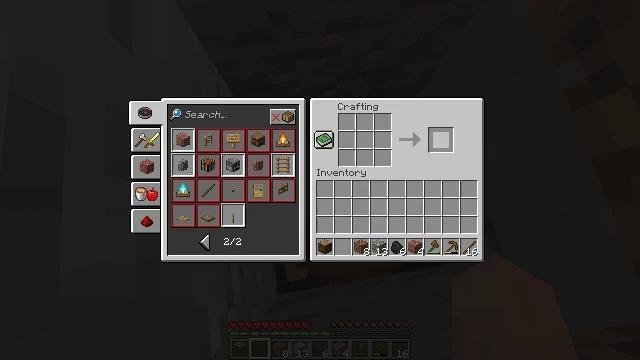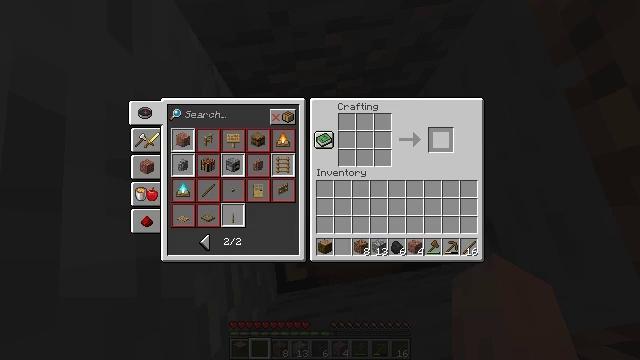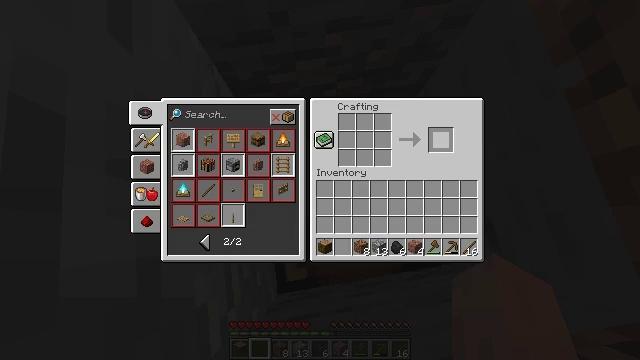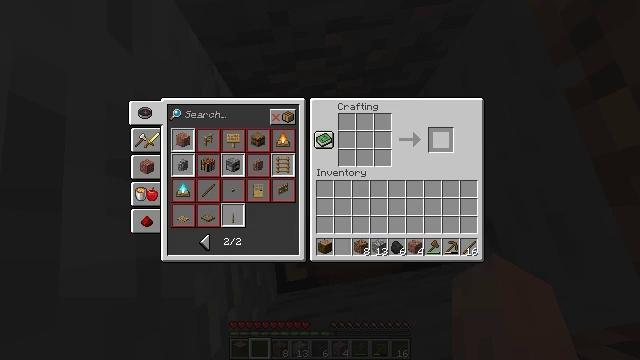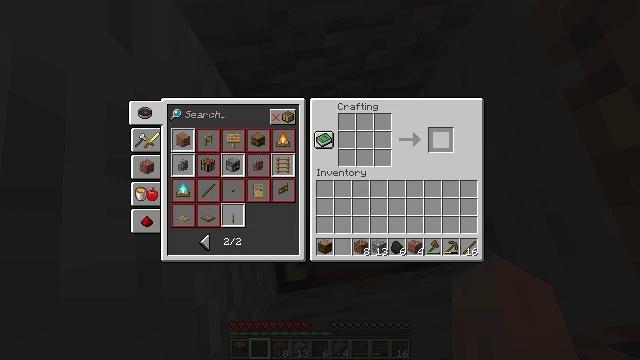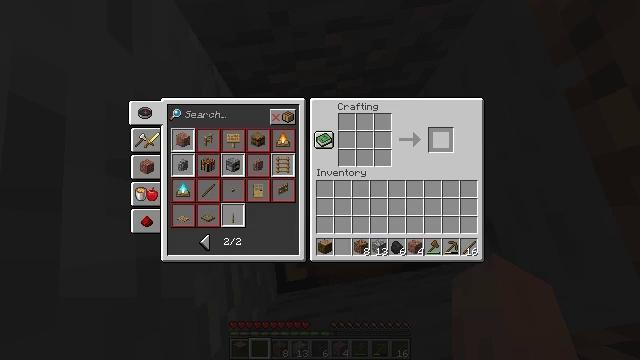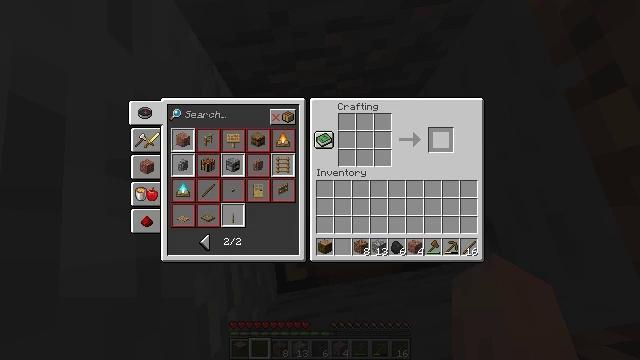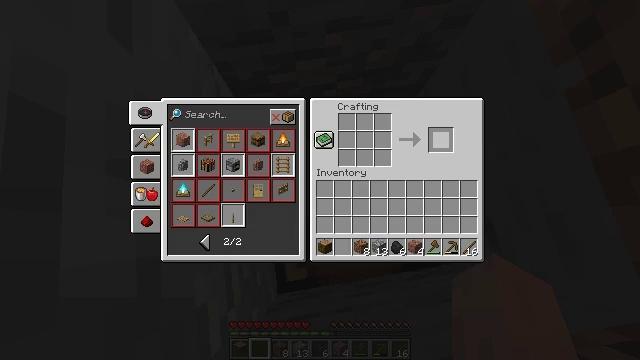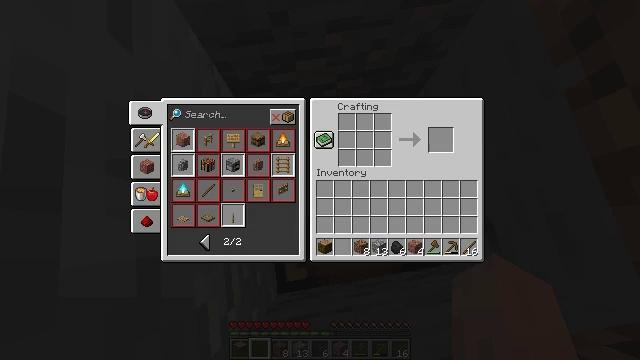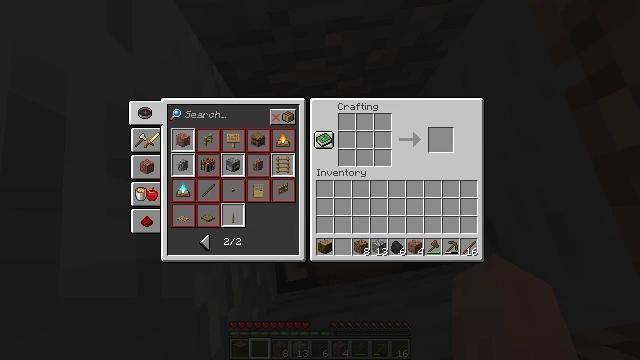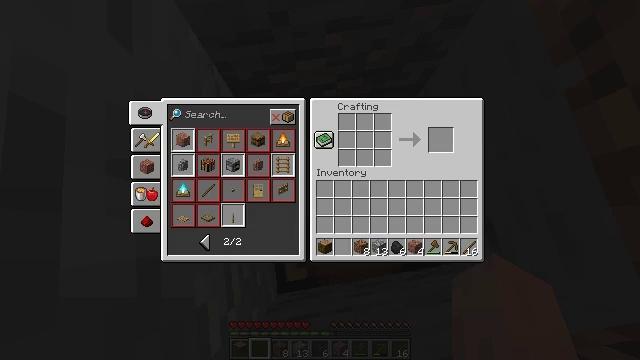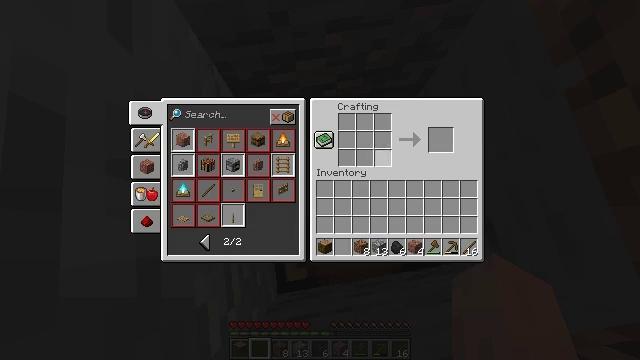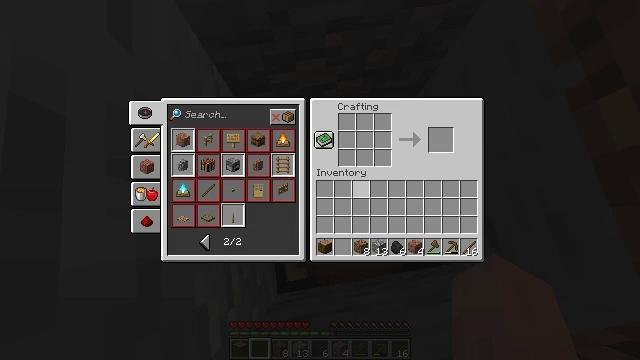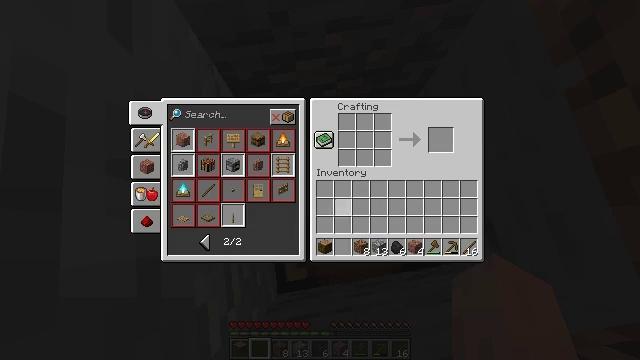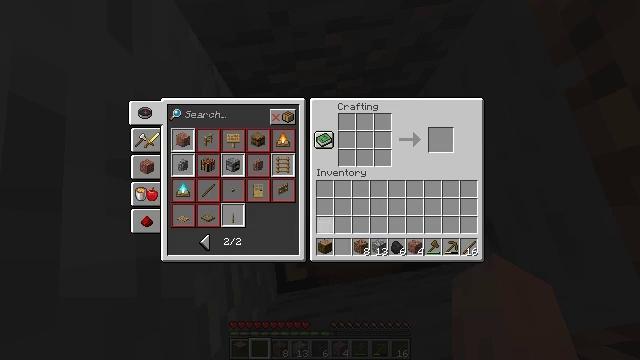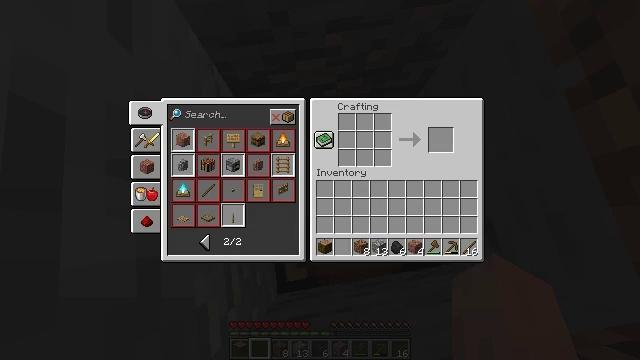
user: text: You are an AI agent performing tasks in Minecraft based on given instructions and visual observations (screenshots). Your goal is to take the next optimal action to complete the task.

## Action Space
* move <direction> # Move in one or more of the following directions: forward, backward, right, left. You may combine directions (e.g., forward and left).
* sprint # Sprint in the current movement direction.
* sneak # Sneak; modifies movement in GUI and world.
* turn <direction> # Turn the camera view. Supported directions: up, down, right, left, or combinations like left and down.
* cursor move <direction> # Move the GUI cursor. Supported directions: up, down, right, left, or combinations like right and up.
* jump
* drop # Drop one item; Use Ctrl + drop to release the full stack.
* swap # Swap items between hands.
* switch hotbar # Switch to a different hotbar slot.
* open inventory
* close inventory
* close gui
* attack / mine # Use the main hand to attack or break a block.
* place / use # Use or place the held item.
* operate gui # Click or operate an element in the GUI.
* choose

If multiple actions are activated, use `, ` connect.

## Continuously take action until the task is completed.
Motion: motion action
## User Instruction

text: Convert jungle logs into jungle planks.
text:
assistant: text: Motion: sneak, open gui
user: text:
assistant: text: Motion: sneak
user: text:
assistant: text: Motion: sneak
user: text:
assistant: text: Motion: sneak
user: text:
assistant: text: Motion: no_op
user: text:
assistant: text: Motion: no_op
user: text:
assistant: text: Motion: no_op
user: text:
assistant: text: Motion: cursor move left
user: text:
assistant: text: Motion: no_op
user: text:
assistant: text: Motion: cursor move left
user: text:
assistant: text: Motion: cursor move left
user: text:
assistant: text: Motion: cursor move left and down
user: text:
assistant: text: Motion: cursor move left and down
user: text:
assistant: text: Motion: cursor move left and down
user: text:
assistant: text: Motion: no_op
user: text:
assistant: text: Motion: no_op
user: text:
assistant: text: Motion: no_op
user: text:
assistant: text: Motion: no_op
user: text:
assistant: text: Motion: no_op
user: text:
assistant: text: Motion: no_op
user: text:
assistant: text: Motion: no_op
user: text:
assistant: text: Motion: no_op
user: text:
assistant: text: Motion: cursor move left
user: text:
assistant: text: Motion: cursor move left
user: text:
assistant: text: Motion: cursor move left
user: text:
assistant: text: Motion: no_op
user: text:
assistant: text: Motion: no_op
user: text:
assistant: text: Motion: no_op
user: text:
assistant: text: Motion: no_op
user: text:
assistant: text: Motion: cursor move left